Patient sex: F
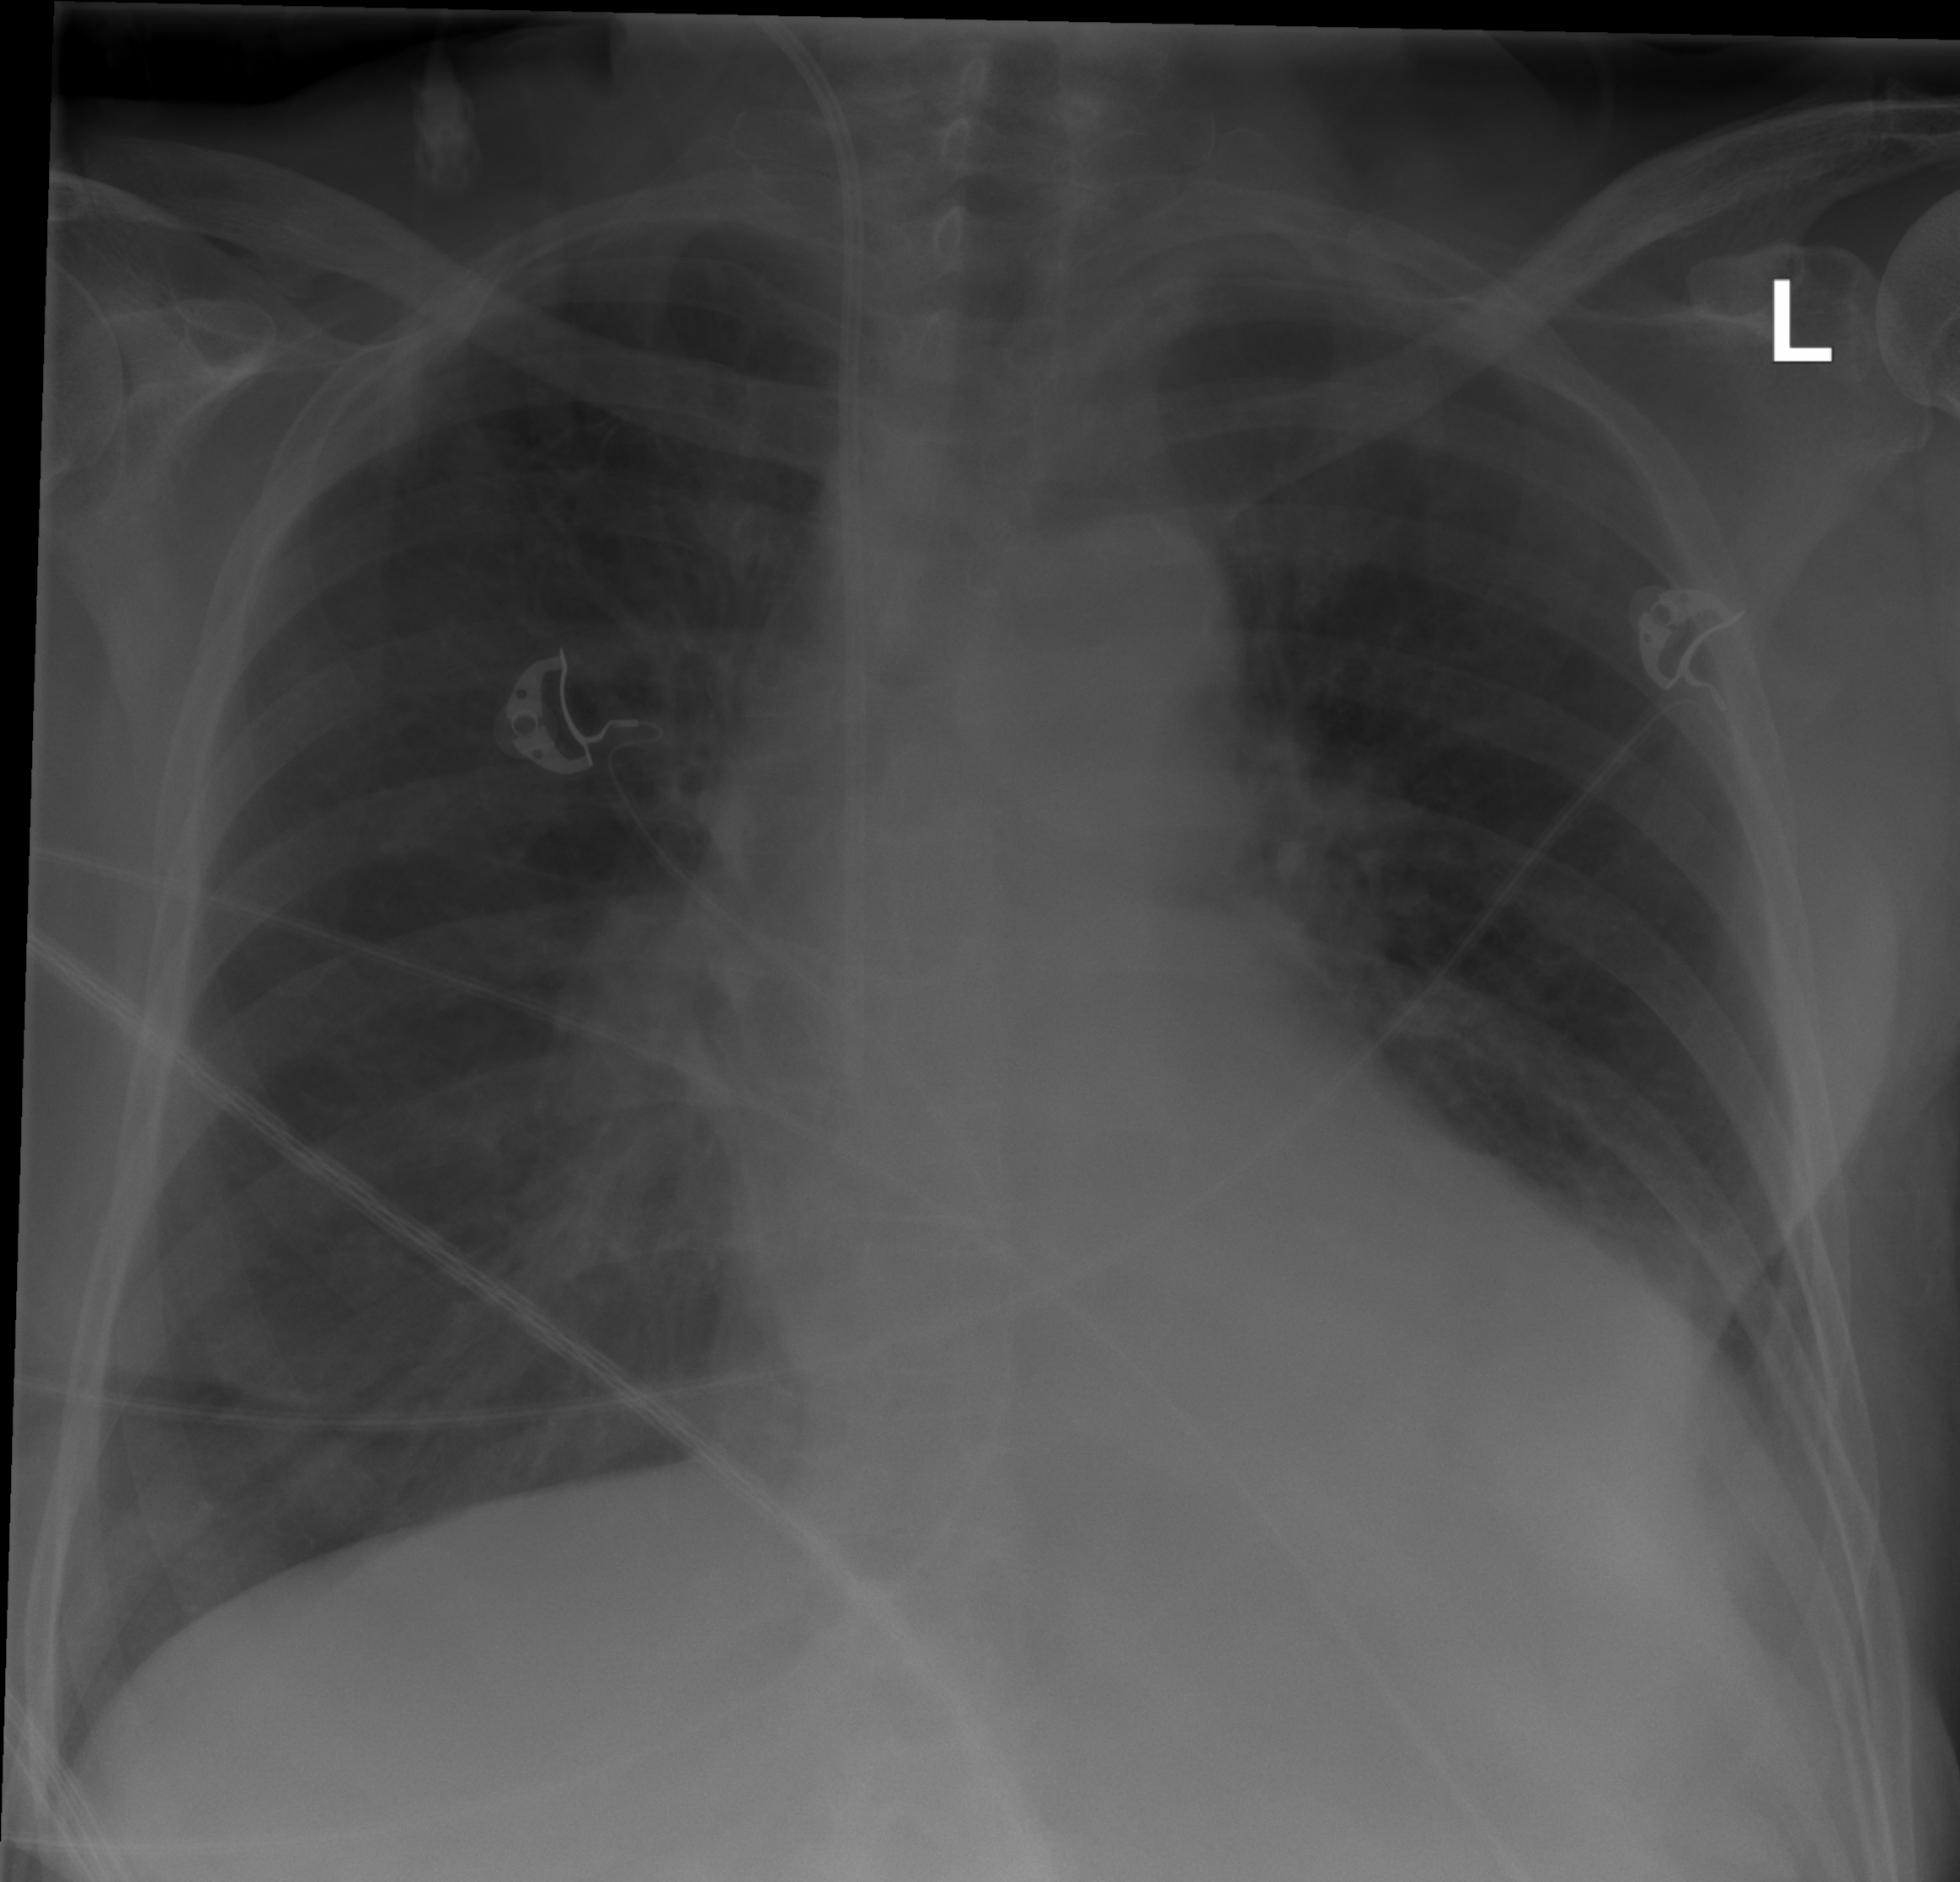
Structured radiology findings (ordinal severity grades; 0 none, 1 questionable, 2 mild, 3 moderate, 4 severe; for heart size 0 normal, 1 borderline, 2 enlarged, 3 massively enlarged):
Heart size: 2
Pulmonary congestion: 0
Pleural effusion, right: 0
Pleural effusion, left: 2
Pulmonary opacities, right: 0
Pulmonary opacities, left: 0
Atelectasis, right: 0
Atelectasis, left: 2